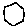
Label: hexagon